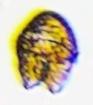
Label: Akashiwo